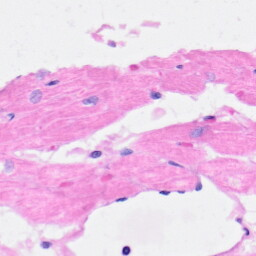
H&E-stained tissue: Heart